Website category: restaurant
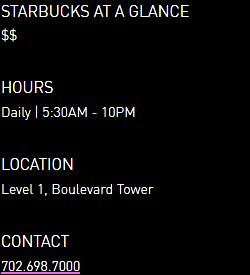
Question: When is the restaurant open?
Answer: Daily | 5:30AM - 10PM

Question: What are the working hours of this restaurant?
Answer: Daily | 5:30AM - 10PM

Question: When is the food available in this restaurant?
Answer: Daily | 5:30AM - 10PM

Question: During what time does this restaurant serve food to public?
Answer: Daily | 5:30AM - 10PM

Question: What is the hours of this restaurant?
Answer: Daily | 5:30AM - 10PM

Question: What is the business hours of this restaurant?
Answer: Daily | 5:30AM - 10PM

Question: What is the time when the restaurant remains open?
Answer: Daily | 5:30AM - 10PM

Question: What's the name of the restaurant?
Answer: Starbucks at a glance

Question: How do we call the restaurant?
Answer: Starbucks at a glance

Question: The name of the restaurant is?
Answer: Starbucks at a glance

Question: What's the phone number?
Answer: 702.698.7000

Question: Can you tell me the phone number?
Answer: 702.698.7000

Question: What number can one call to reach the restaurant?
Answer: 702.698.7000

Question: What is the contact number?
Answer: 702.698.7000

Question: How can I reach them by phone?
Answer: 702.698.7000

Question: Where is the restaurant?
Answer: Level 1, Boulevard Tower

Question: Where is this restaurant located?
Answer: Level 1, Boulevard Tower

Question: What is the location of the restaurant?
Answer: Level 1, Boulevard Tower

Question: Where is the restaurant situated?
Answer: Level 1, Boulevard Tower

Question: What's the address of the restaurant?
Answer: Level 1, Boulevard Tower

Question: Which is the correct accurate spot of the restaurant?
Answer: Level 1, Boulevard Tower

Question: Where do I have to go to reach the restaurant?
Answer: Level 1, Boulevard Tower